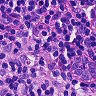
Metastatic tissue present: no